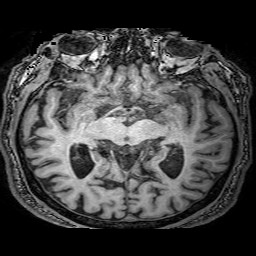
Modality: T1w
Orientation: coronal
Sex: male
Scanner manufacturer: philips
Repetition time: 0.008223 s
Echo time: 0.00377 s